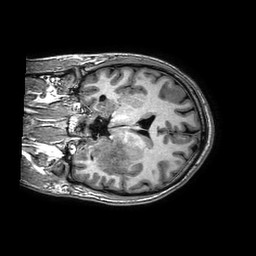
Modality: T1w
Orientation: coronal
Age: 30
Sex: male
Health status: ill
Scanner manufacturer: philips
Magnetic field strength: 3 T
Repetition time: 0.006733 s
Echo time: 0.003022 s